Question: The title probably doesn't describe this question well enough. Many GUI-based editors allow you to press a key combination and then start typing a file name (anywhere, in any directory) and as you're typing, a list is filtered down of all the files matching that pattern, in realtime. If you hit enter, the currently highlighted file will be opened, or if you hit the UP or DOWN arrows you can change the selection. For example, in TextMate and Sublime Text 2 (on OS X) this is achieved by hitting CMD+T.

Now I know about 'find-dired' and 'find-grep' in Emacs, but is there anything else available that's a little more instant? The annoying thing with dired is that you have to hit enter and perform the search in order to see if the filename was correct. This is ok if you know the filename, but not so good when you're going based on educated guesses. It seems like something emacs could be suited to. Set the directory to index (just once) then when searching filter the index using a Radix tree search or some such, using a split window to show files and responding to the UP and DOWN arrows to adjust the selection.
Anything out there? :)
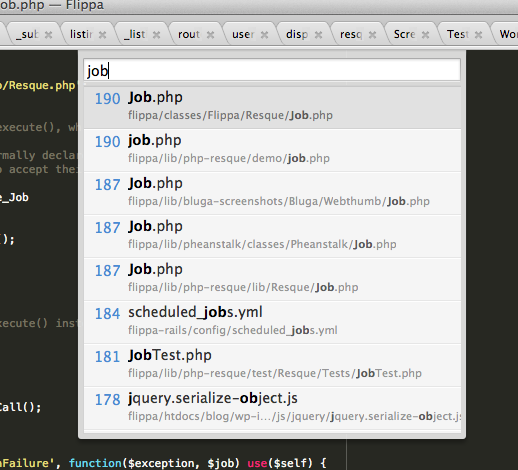
Answer: ido-mode is perfect for this. It has countless useful applications, including fuzzy filename matching as you demonstrated in your picture.
<URL>
Some things to get started:
- <URL>